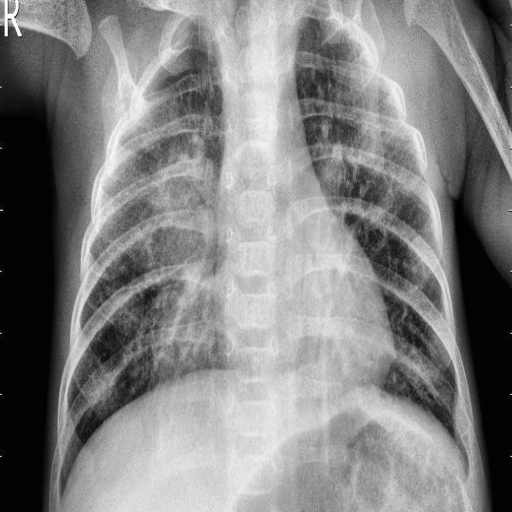
Finding: PNEUMONIA